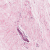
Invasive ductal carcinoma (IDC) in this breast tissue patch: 0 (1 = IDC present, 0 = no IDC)